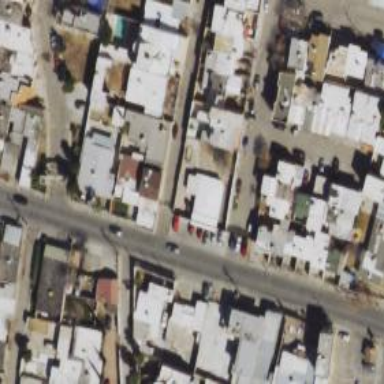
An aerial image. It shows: Alley classified as service road.